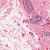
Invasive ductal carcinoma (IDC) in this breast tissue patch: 0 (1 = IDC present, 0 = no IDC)